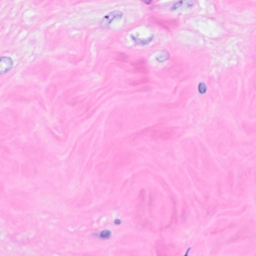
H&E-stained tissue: Breast